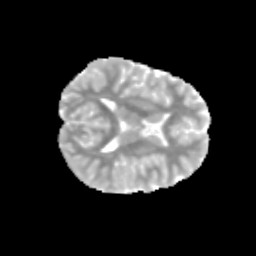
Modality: MD
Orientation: axial
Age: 12
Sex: male
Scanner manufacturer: siemens
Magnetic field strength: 3 T
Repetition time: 3.8 s
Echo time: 0.07 s